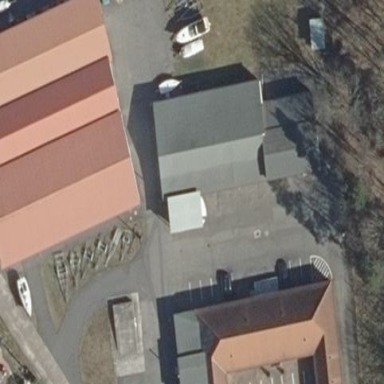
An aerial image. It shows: Part of building.